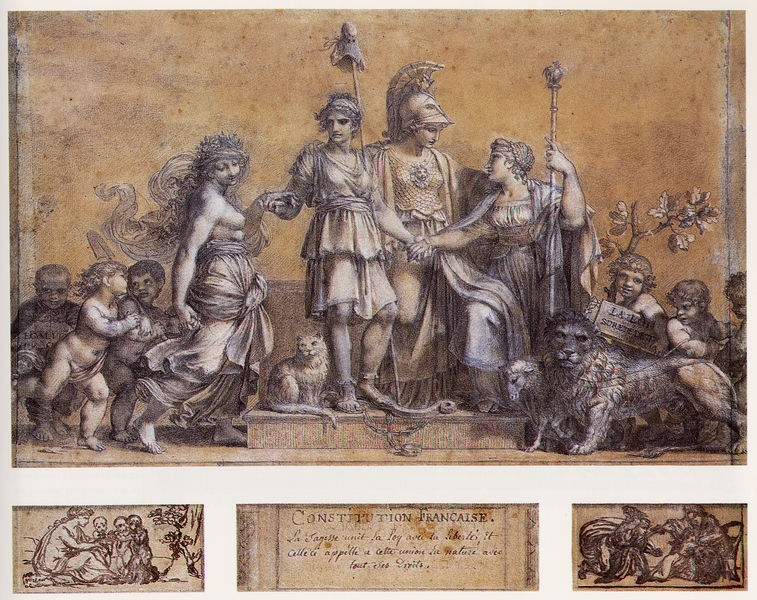
Titel: La Constitution française. L'Egalité. La Loi, Die französische Verfassung. Die Gleichheit. Das Gesetz
Künstler: Pierre Paul Prudhon
Institution: Privatsammlung
Schlagwörter: baum, blätter, feder, fuß, gemälde, gott, gruppe, hand, held, laub, mann, nackt, schatten, umhang, weiß, bäume, dreieck, frauen, komposition, landschaft, menschen, mädchen, ocker, sitzen, äste, braun, brust, busen, damen, frankreich, frau, geste, grau, kleid, kleider, kreide, männer, paris, schmuck, schwarz, skizze, stuhl, zeichnung, blick, hund, schleier, tier, tiere, beige, rock, versammlung, falten, federn, knoten, sockel, stehen, hände, ast, natur, flach, sonne, gewand, mantel, sessel, stehend, tücher, drei, familie, kind, klassizismus, mutter, tugend, kinder, stock, engel, putte, putto, skulptur, statue, fell, mähne, reiten, schwanz, zügel, relief, brüste, schrift, stab, kette, grafik, klein, baby, schriftzug, grisaille, französisch, lanze, soldaten, tafel, gefaltet, muskeln, inschrift, podest, schriftzeichen, frühling, striche, gruppen, katze, gang, panzer, lamm, schaf, antike, kohle, zweig, denkmal, druck, druckgraphik, radierung, stich, gefangen, militär, text, uniform, ketten, soldat, schlange, helm, schritt, reichen, allegorie, kranz, mythologie, personifikation, göttin, vertrag, löwenkopf, rüstung, sieg, rom, tribühne, französich, frazösisch, römer, sandale, brustpanzer, harnisch, stäbe, löwen, freiheit, antik, götter, zeus, griechisch, mythologisch, krieger, musen, griechenland, lanzen, eiche, hochzeit, löwe, speer, speere, federschmuck, empire, putten, david, kupferstich, sünde, putti, athene, minerva, französische revolution, schwur, schaufel, spaten, freiheitsmütze, antikisch, erhöhung, republik, römisch, standbild, helena, pallas athene, riss, fessel, schopf, bildchen, zeichung, verfassung, erhöht, lohrbeer, eid, troja, schrifttafel, titulus, eichenlaub, höhung, triptichon, männrt, unifotm, weisheit, handgriff, händedruck, tugenden, kettenhemd, handschlag, constitution, constitution francaise, französische verfassung, freiheitslanze, gesprengt, gesprengte ketten, handreichng, hände reichen, jings, liberté, lohrbeerkranz, moren, panzerung, prieur, proudhon, richtscheid, täfelchen, versöhnung, konstantin, francaise, centauri